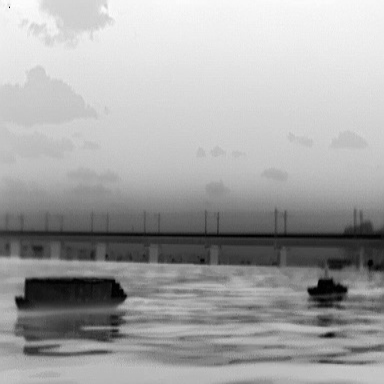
There are two objects shown in the infrared image, including a fishing_boat, and a warship.